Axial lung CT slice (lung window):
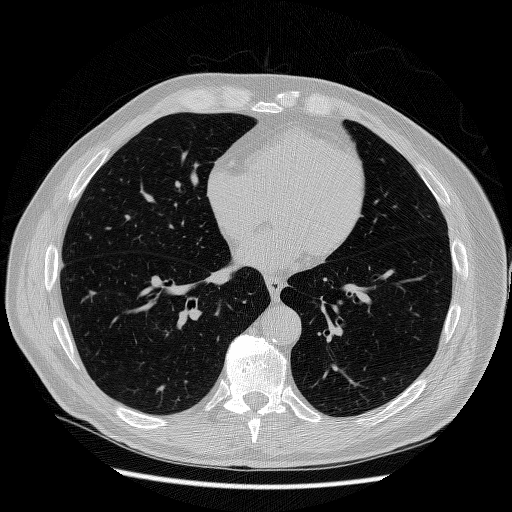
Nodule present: no